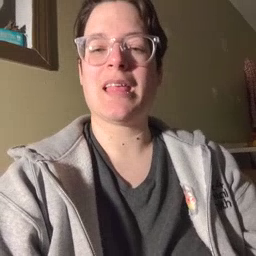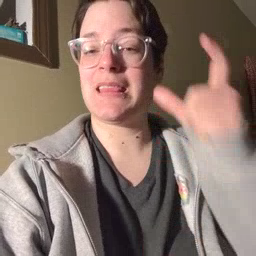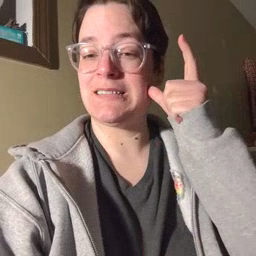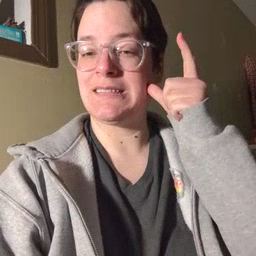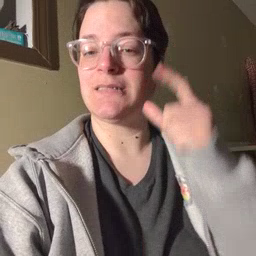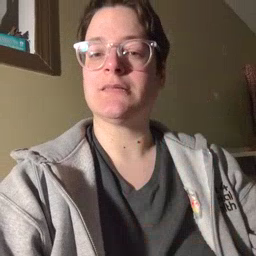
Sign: listen